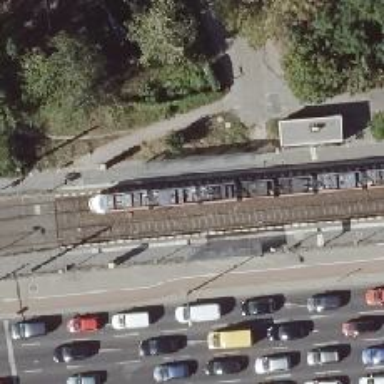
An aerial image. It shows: Tram stop position for public transport.